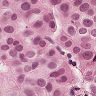
Metastatic tissue present: yes